Aerial crown-view tile of a tropical tree (Barro Colorado Island, Panama), acquired 20240716:
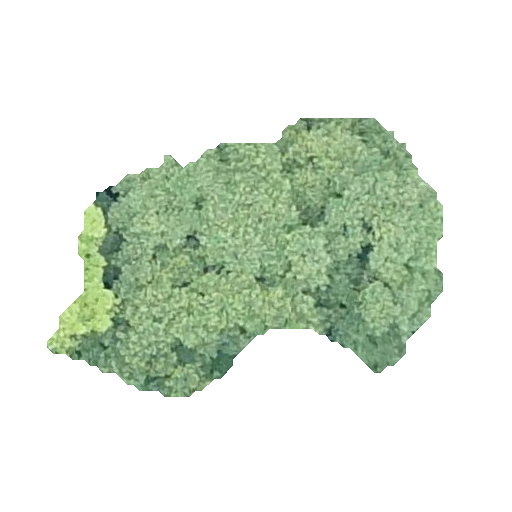
Species: Luehea seemannii
GBIF accepted scientific name: Luehea seemannii
Crown area: 117.193 m²